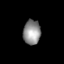
Tissue: lung
Cell type: Epithelial cells
Senescence score: 0.2022
Nuclear area (px): 417
Mean DAPI intensity: 143.99